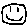
Label: smiley face